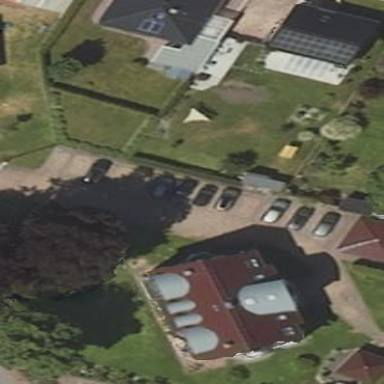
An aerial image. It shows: Parking area.